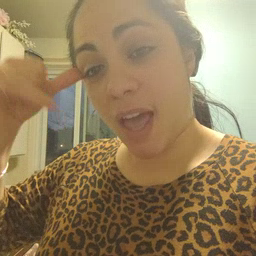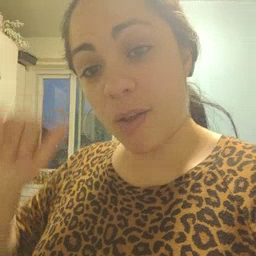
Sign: cow